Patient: sex F, age 43
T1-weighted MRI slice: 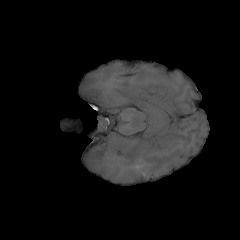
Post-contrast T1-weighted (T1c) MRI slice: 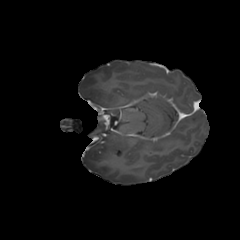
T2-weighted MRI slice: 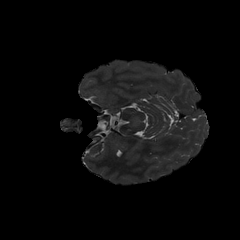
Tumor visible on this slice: no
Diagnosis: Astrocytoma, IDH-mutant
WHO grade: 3